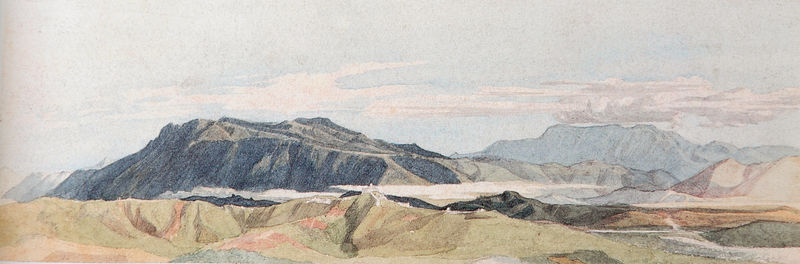
Titel: Das Volsker-Gebirge bei Rom
Künstler: Johann Christoph Erhard
Standort: Schweinfurt
Institution: Museum Georg Schäfer
Schlagwörter: berg, blau, dunkel, felsen, gemälde, himmel, schatten, wasser, weiß, wolken, aquarell, fluss, gelb, grün, landschaft, ocker, sand, braun, grau, hell, hintergrund, licht, orange, schwarz, skizze, vordergrund, zeichnung, gebäude, gras, haus, rot, schnee, weg, wiese, wolke, beige, malerei, stein, steine, bild, ebene, feld, felder, ferne, gräser, horizont, häuser, hügel, natur, weite, wind, einsam, wiesen, land, rosa, tal, wald, fliegen, hellblau, aussicht, farbig, perspektive, abhang, furchen, berge, fels, gebirge, gipfel, gletscher, hang, wüste, bergkette, dunst, nebel, kahl, berglandschaft, massiv, romantik, querformat, schmal, hoch, menschenleer, klippe, panorama, fugen, blautöne, wandern, alpen, himmeö, urlaub, berggipfel, bergkamm, quer, österreich, böau, reise, bergzug, plateau, hänge, breit, röte, grautöne, format, bergmassiv, schroff, weitblick, länglich, bergketten, wüstensand, aquarellzeichnung, alpenpanorama, alpern, bergsteigen, zerfurcht, farbzeichnung, panoramablick, felsgrat